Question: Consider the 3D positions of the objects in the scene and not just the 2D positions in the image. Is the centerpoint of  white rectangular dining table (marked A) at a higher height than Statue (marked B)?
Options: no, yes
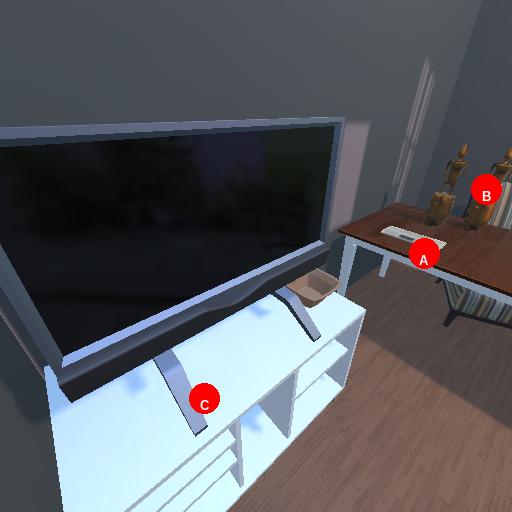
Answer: no